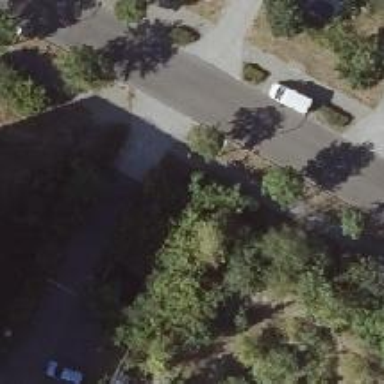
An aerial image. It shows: Sidewalk along the footway.